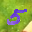
Label: 5